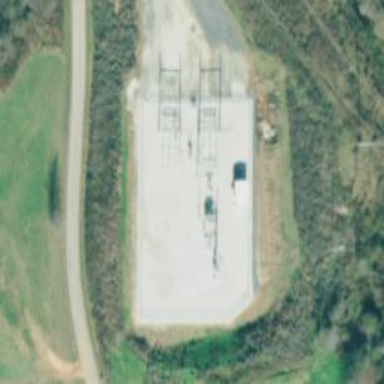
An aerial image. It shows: Distribution substation surrounded by fence.